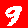
Digit: 9